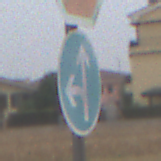
Verkehrszeichen: VorgeschriebeneFahrtrichtungGeradeausOderLinks
Zusatzzeichen oben: Stop
Umgebung: Outdoor, Suburban
Tageszeit: Midday
Wetter: Overcast
Licht: Natural
Jahreszeit: NotSpecified
Kontrast: LowContrast